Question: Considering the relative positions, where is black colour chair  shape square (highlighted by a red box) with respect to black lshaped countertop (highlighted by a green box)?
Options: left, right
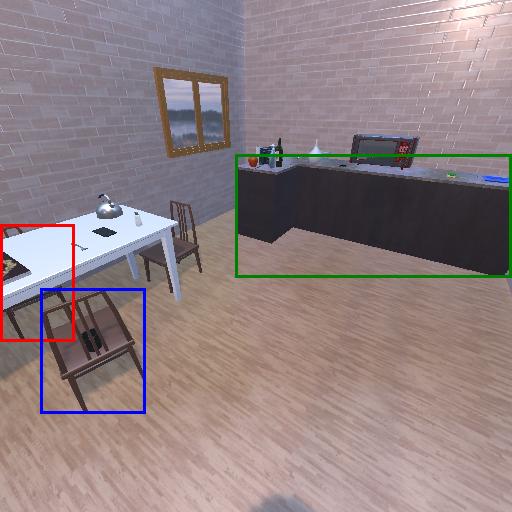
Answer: left